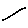
Label: line